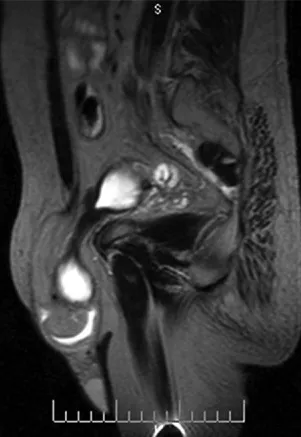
Magnetic resonance imaging (parasagittal section) showing left inguinoscrotal bladder herniation.
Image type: radiology (mri)